Aerial crown-view tile of a tropical tree (Barro Colorado Island, Panama), acquired 20241112:
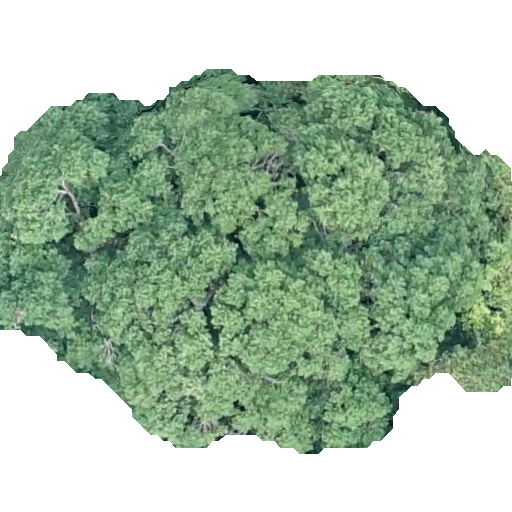
Species: Calophyllum longifolium
GBIF accepted scientific name: Calophyllum longifolium
Crown area: 257.494 m²